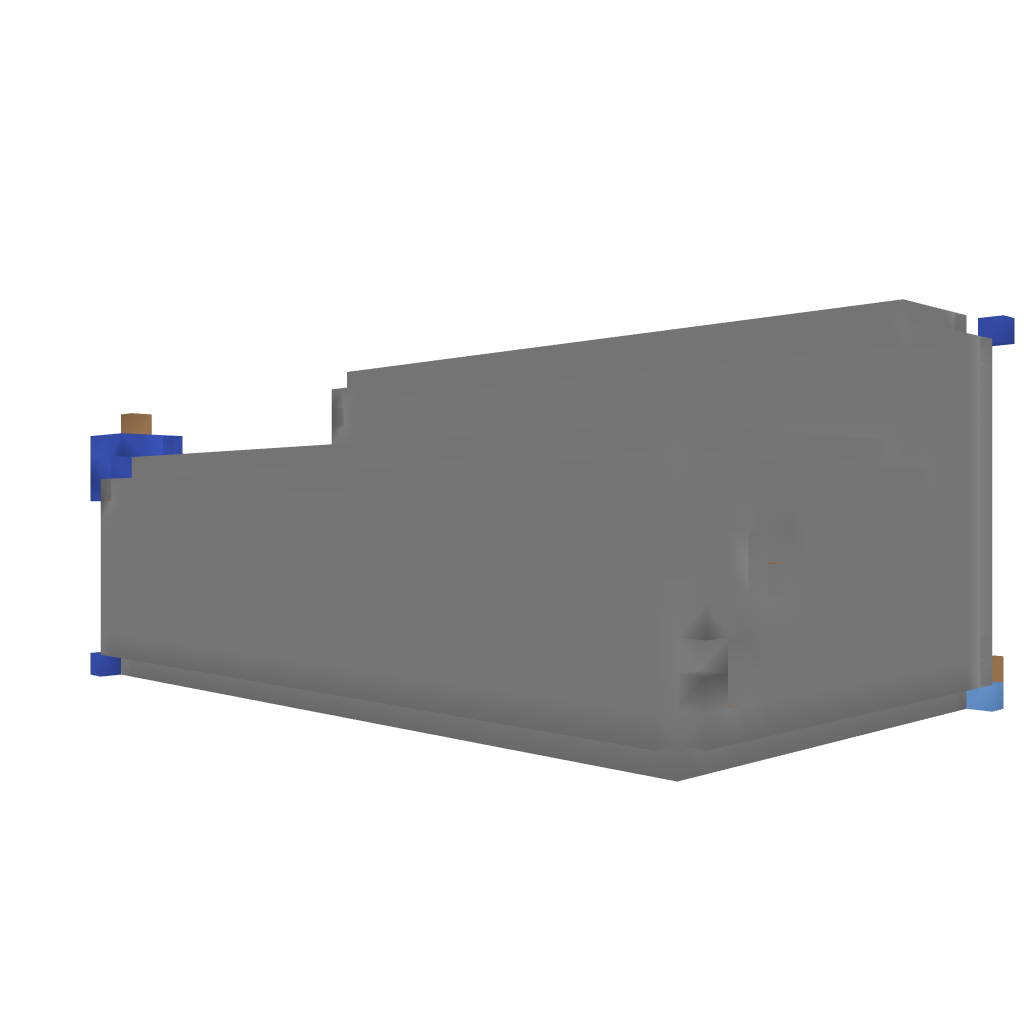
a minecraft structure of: Compact 9-0 Count Down bad low quality